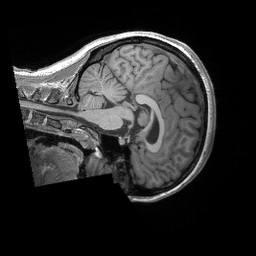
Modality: T1w
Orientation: sagittal
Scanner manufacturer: siemens
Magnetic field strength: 3 T
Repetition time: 2.25 s
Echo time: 0.00306 s